Aerial crown-view tile of a tropical tree (Barro Colorado Island, Panama), acquired 20241014:
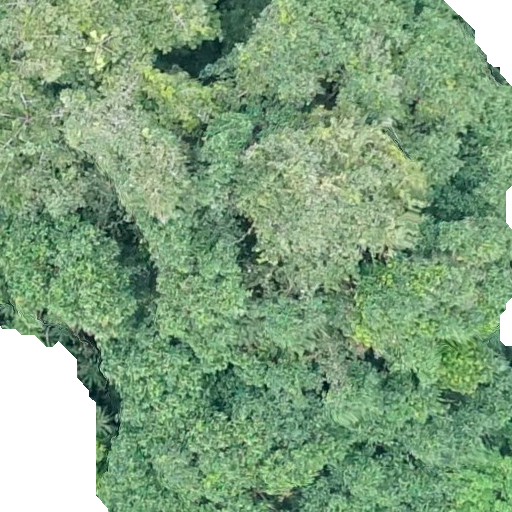
Species: Hieronyma alchorneoides
GBIF accepted scientific name: Hieronyma alchorneoides
Crown area: 488.898 m²